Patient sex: M
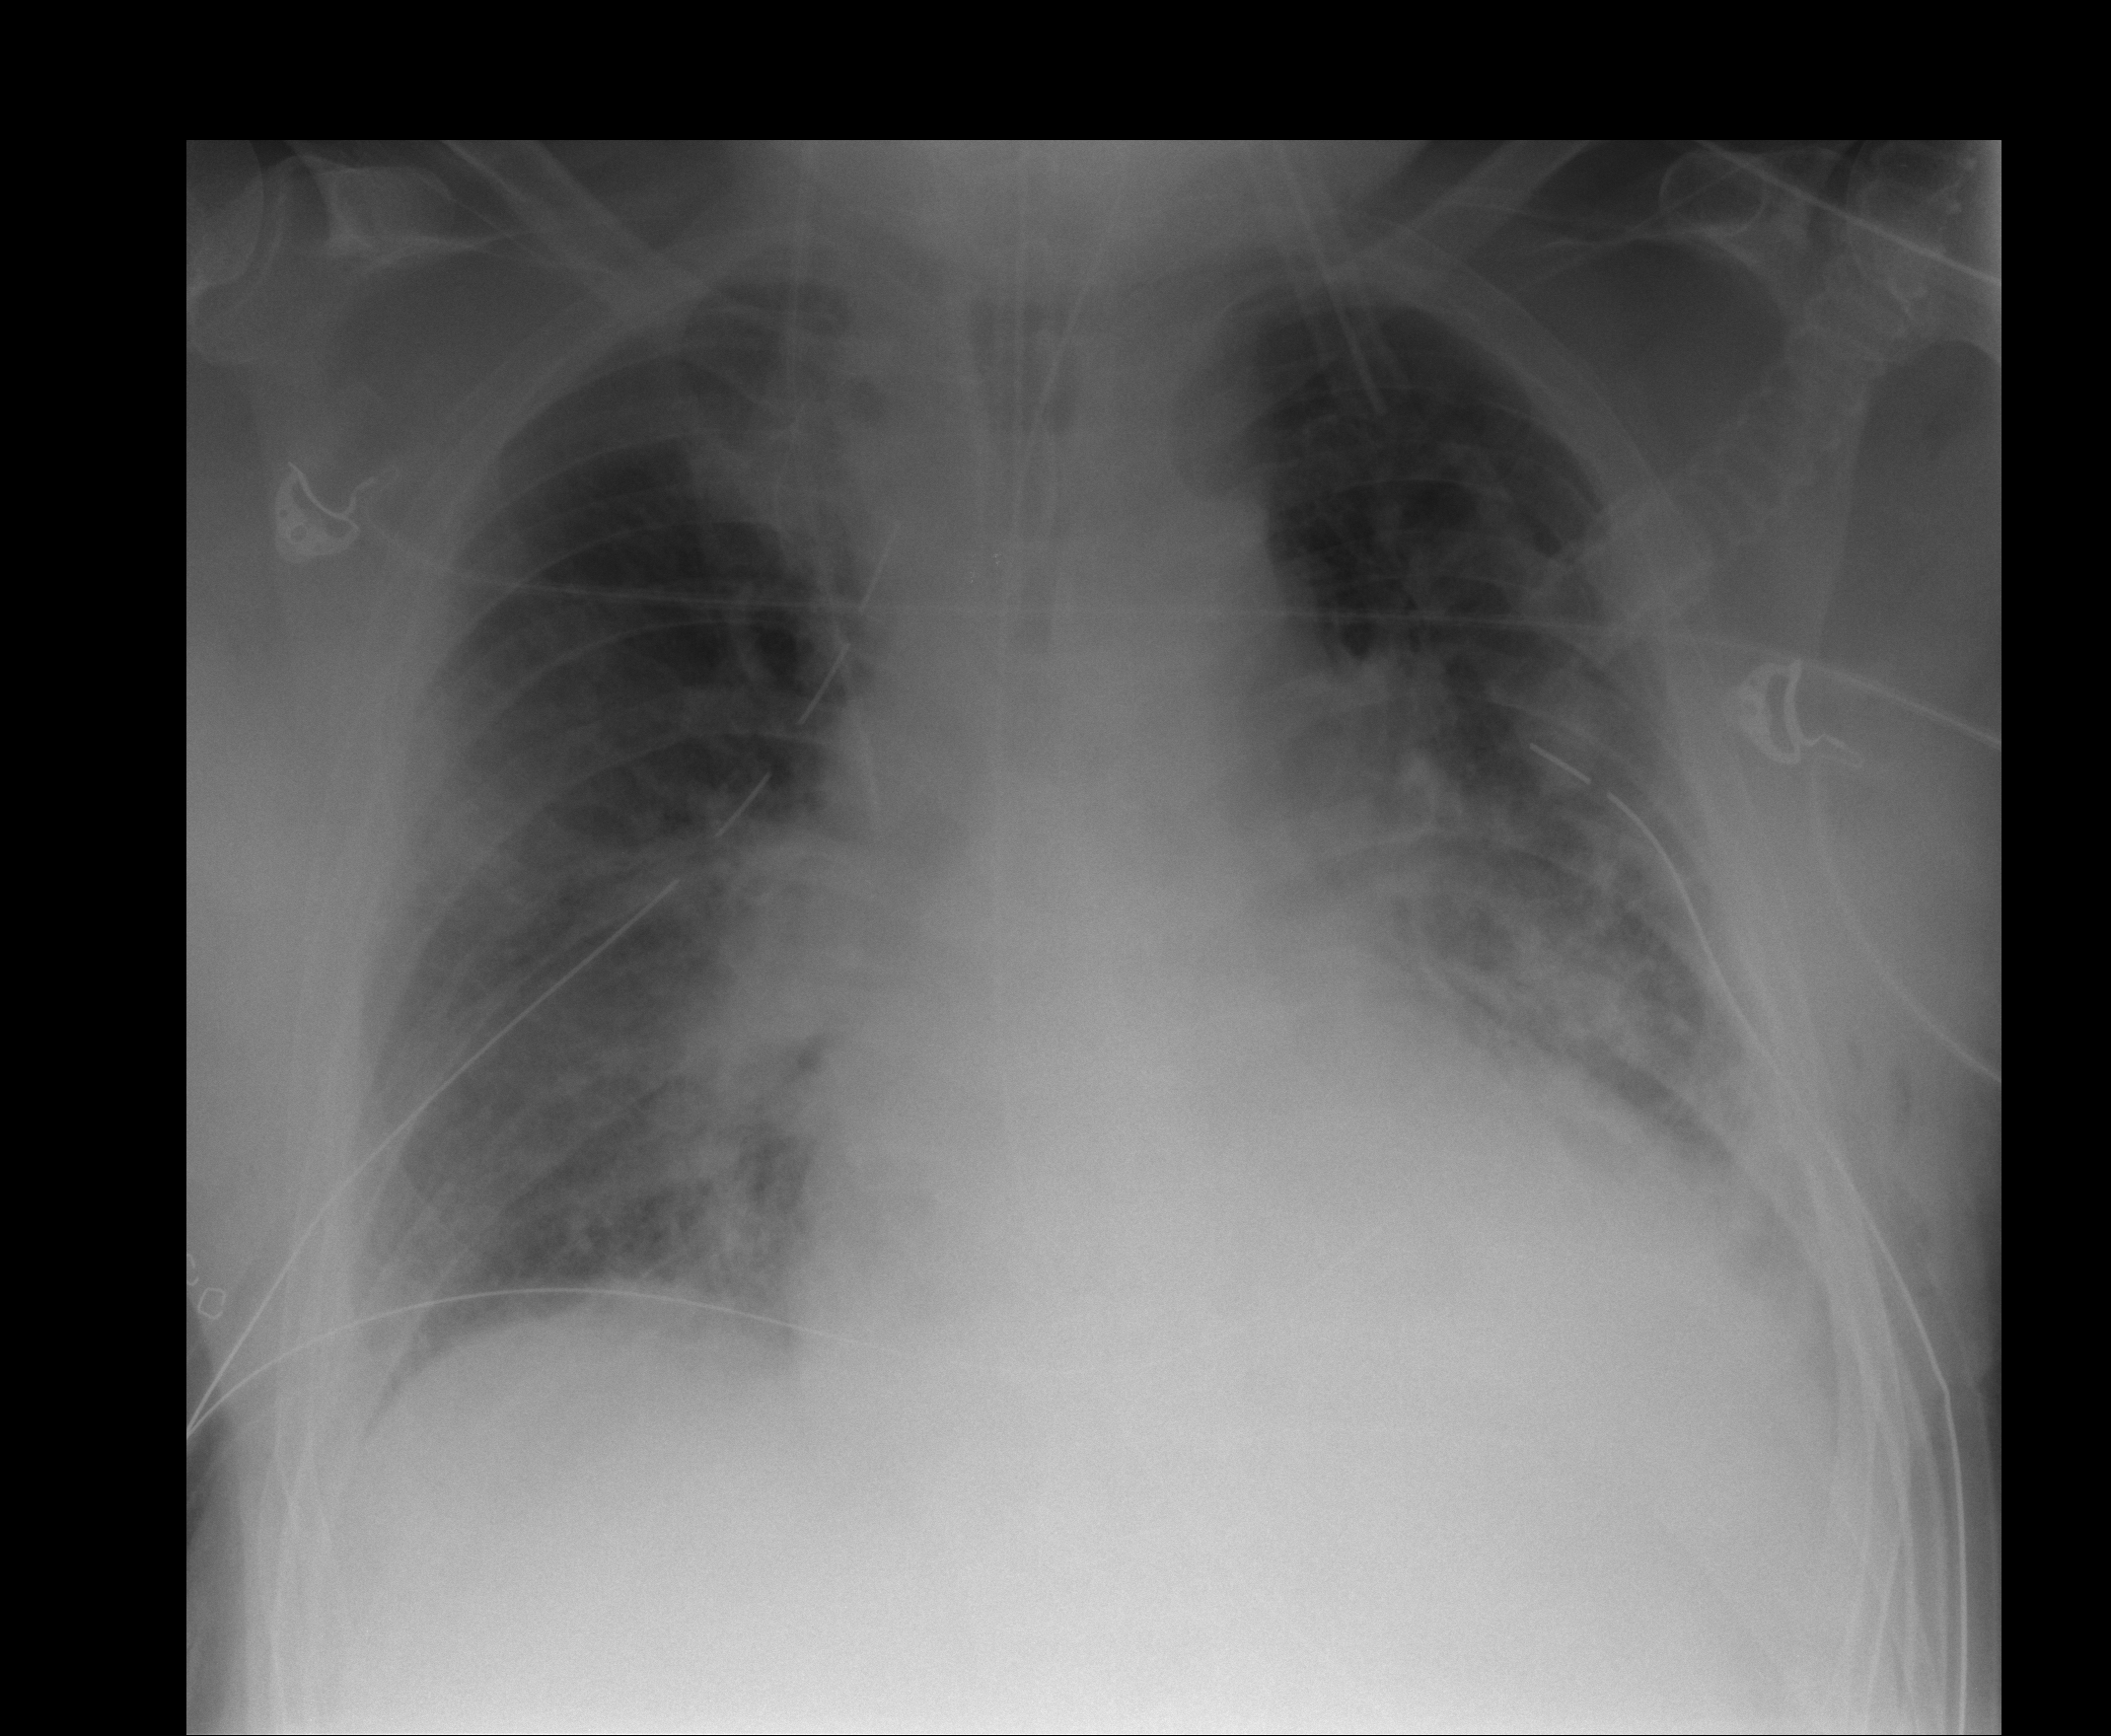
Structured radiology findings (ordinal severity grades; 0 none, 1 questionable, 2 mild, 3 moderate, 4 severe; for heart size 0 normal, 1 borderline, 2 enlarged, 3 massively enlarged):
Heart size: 3
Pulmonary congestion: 2
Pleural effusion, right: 0
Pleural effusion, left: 1
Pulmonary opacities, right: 4
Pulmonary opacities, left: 3
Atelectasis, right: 2
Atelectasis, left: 2